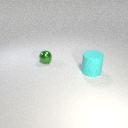
large cyan rubber cylinder to the right of small green metal sphere